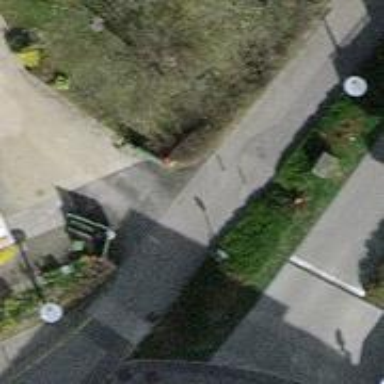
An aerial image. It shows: Bollard barrier.